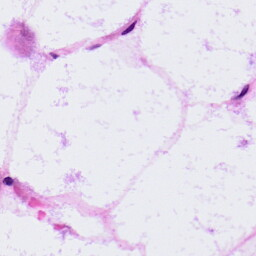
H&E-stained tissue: LymphNode